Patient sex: F
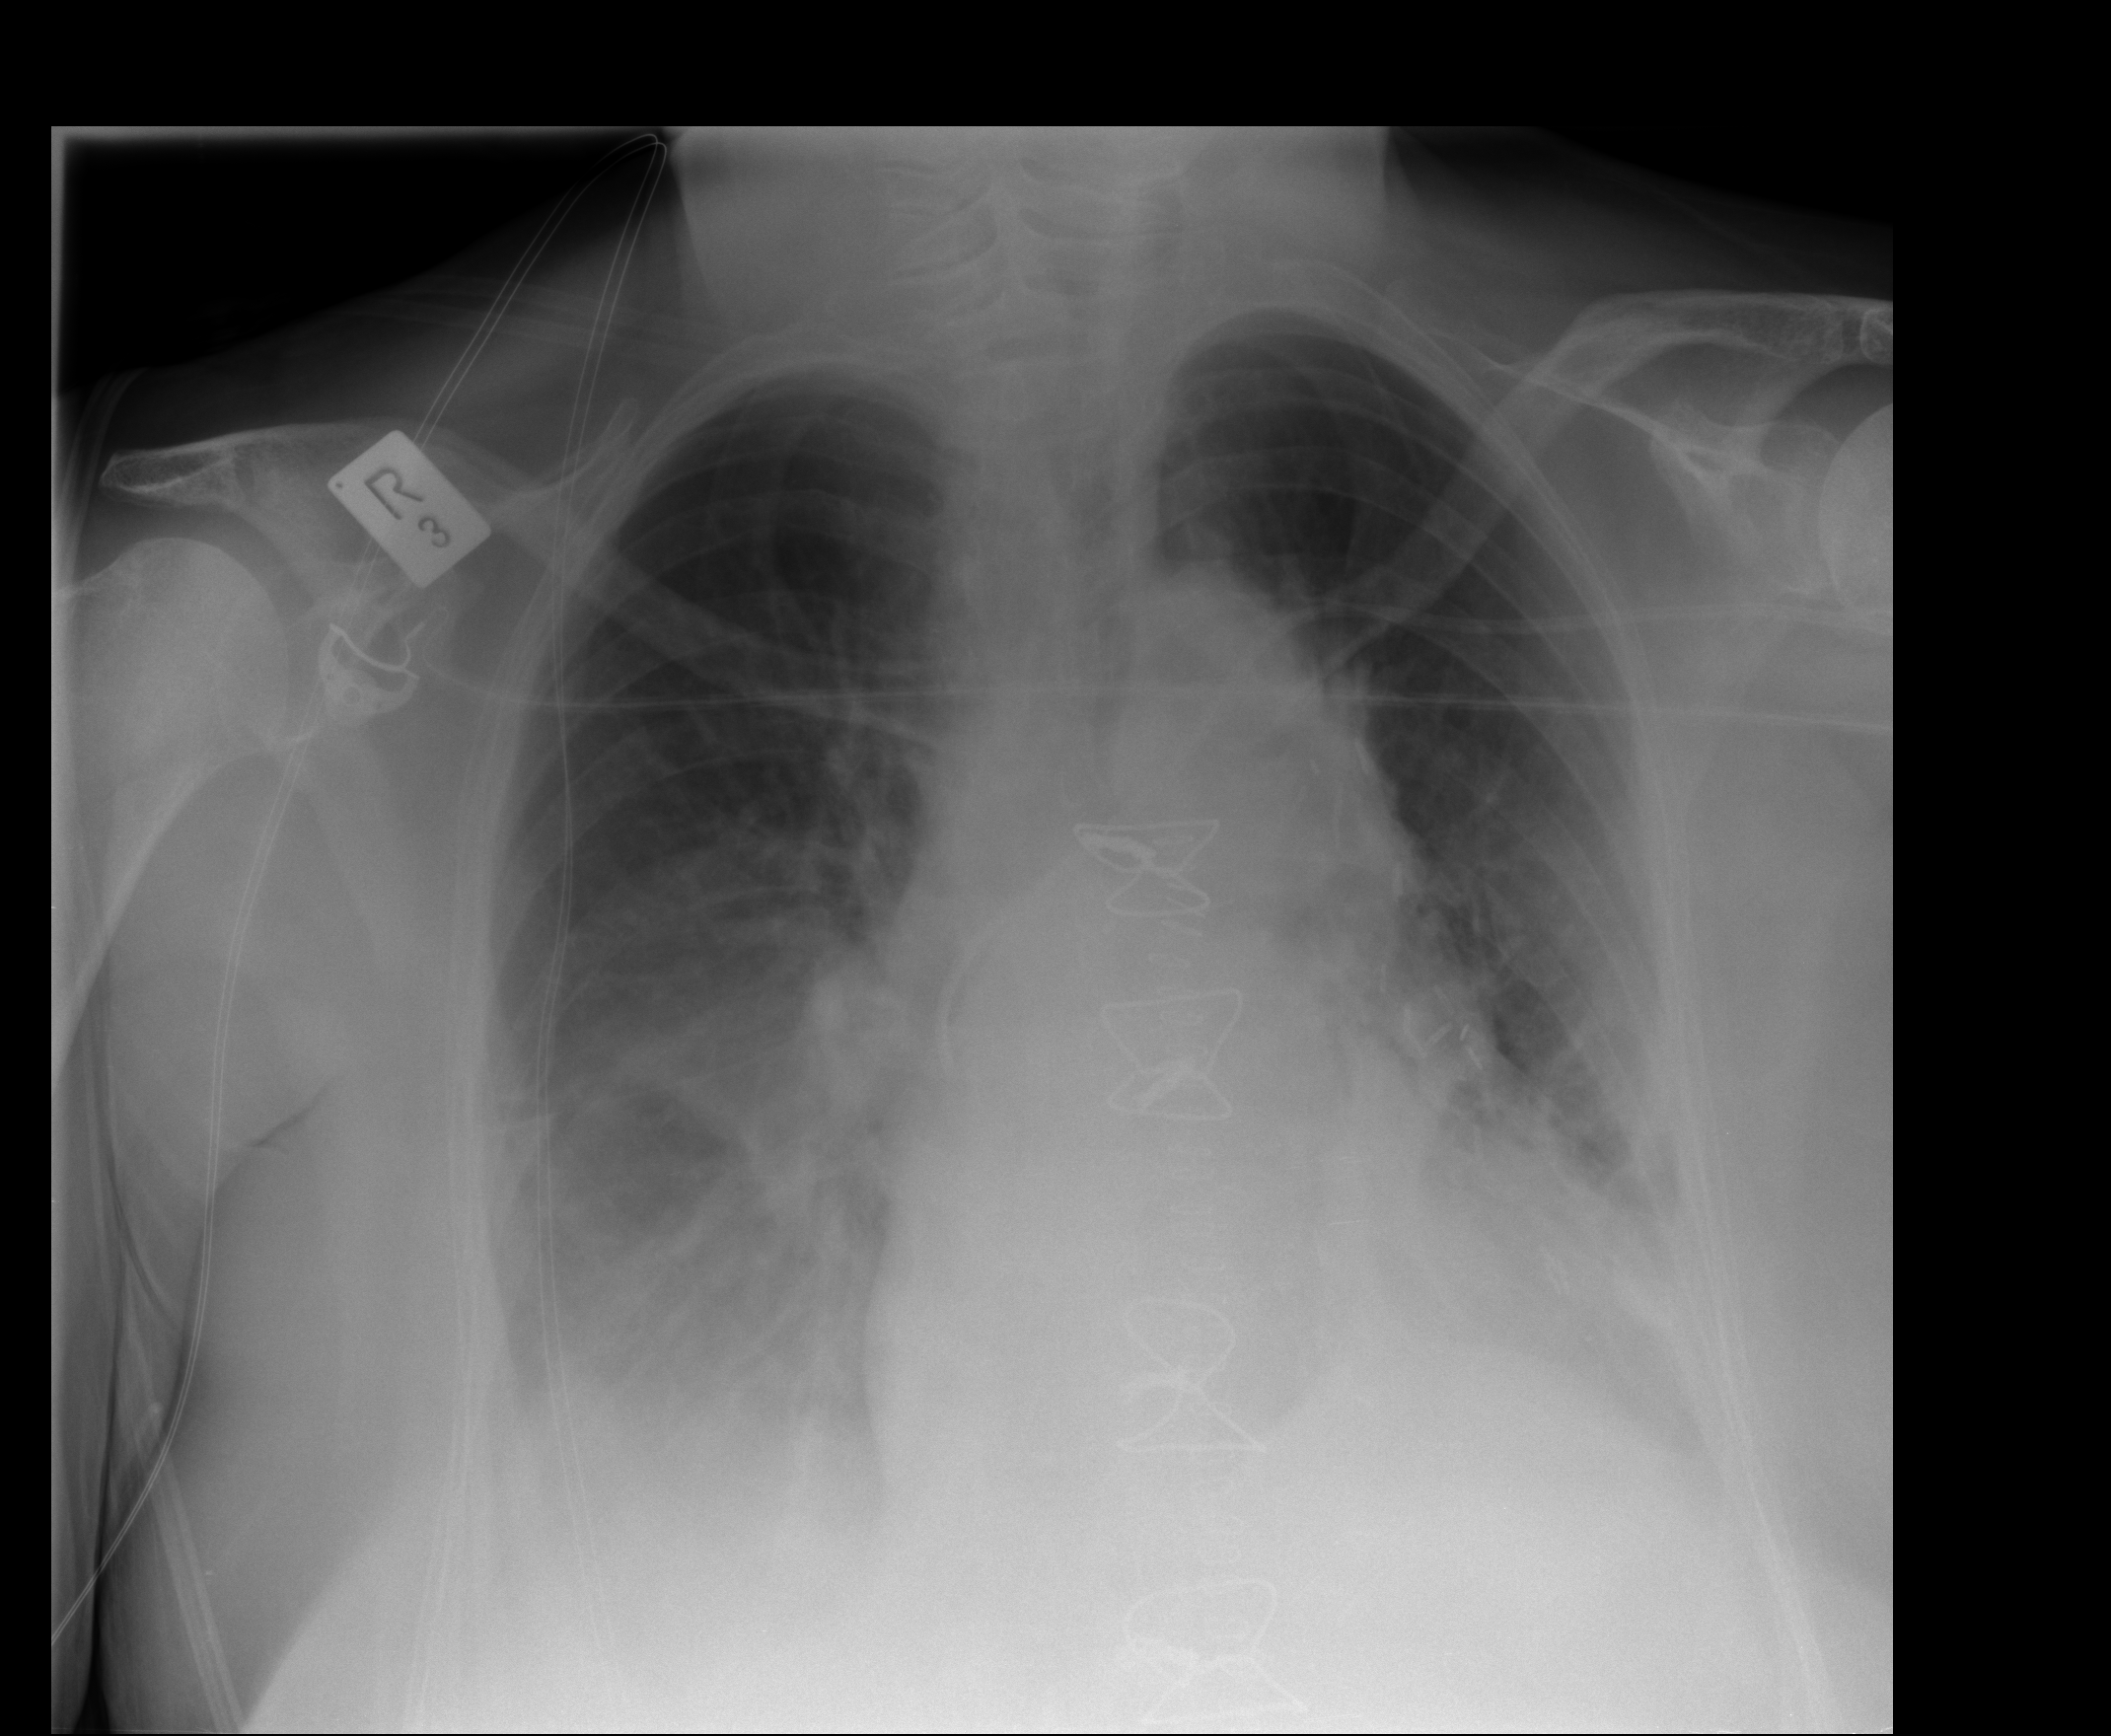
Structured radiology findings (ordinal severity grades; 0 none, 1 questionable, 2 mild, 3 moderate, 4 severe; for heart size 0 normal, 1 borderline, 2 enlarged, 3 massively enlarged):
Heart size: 2
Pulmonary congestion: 1
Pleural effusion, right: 2
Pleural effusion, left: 2
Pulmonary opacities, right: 2
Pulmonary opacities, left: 2
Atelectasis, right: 3
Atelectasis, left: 3